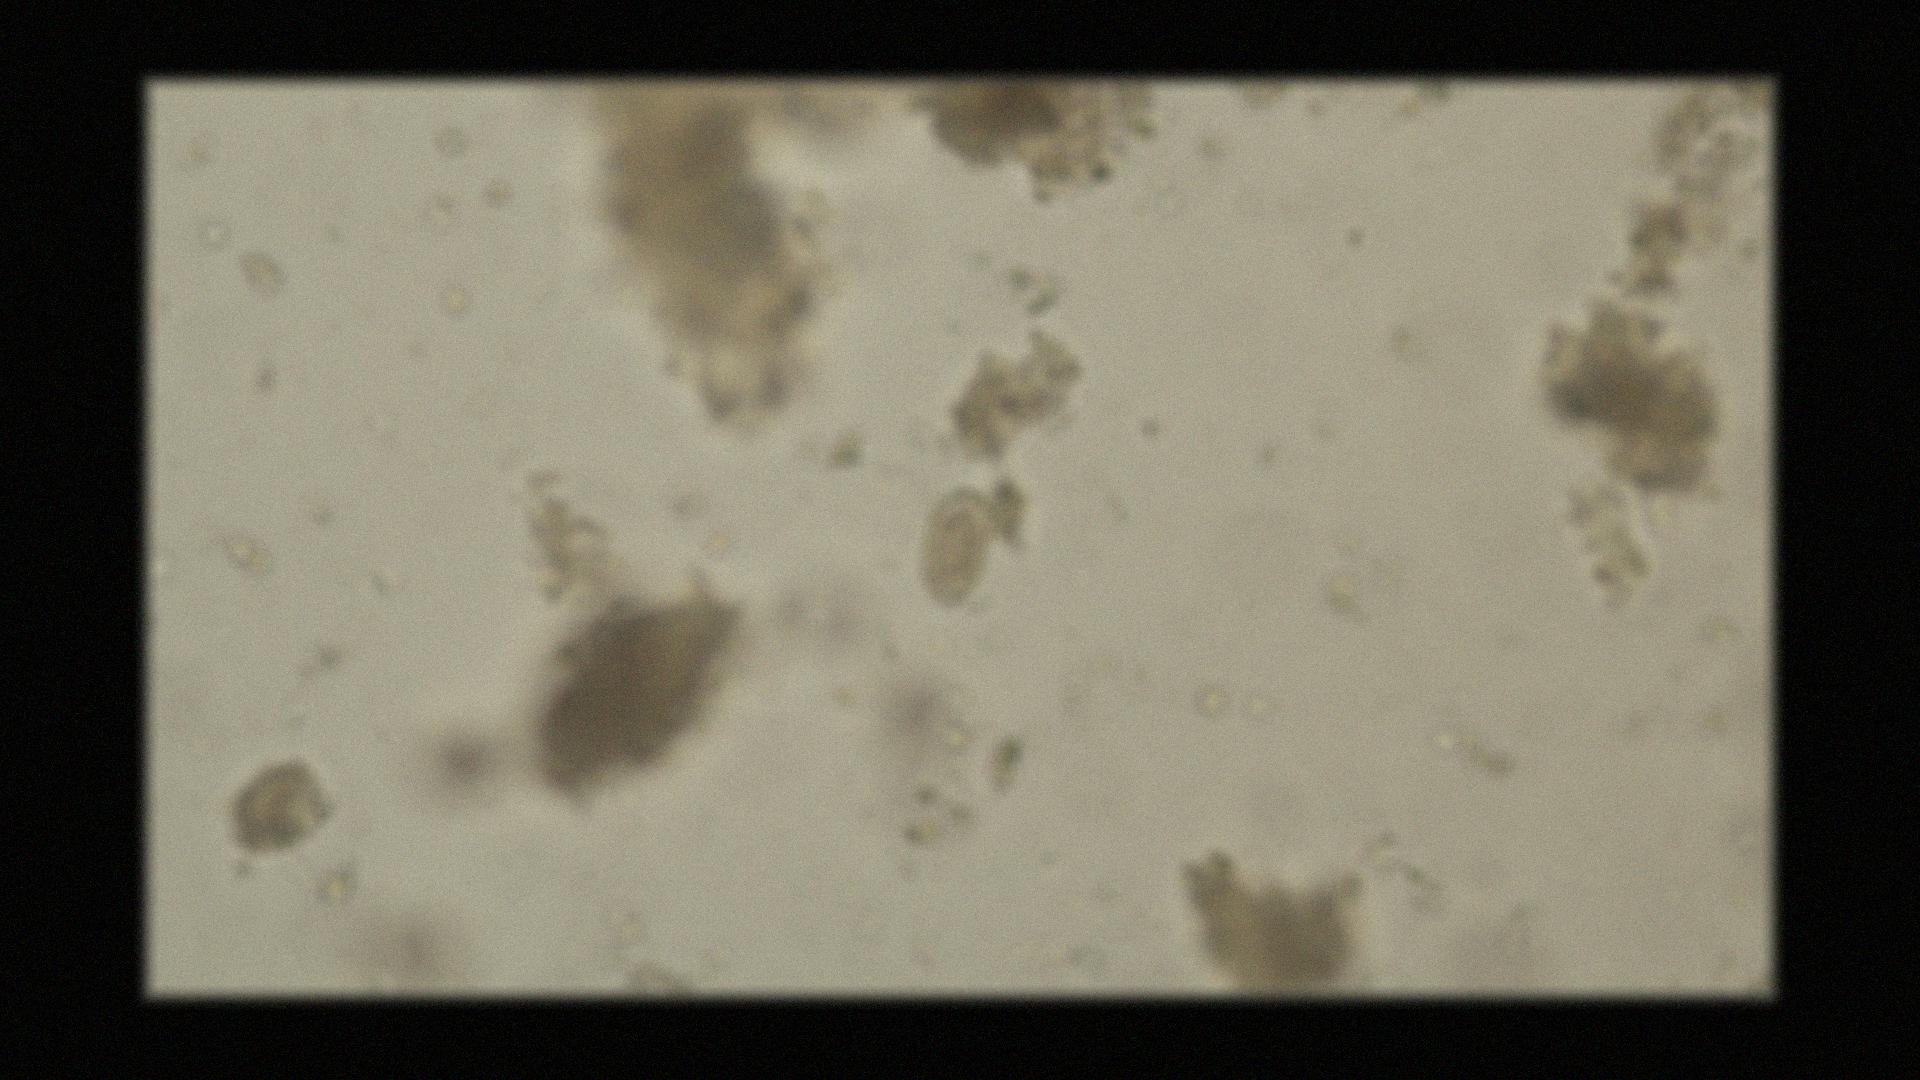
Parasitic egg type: Capillaria philippinensis